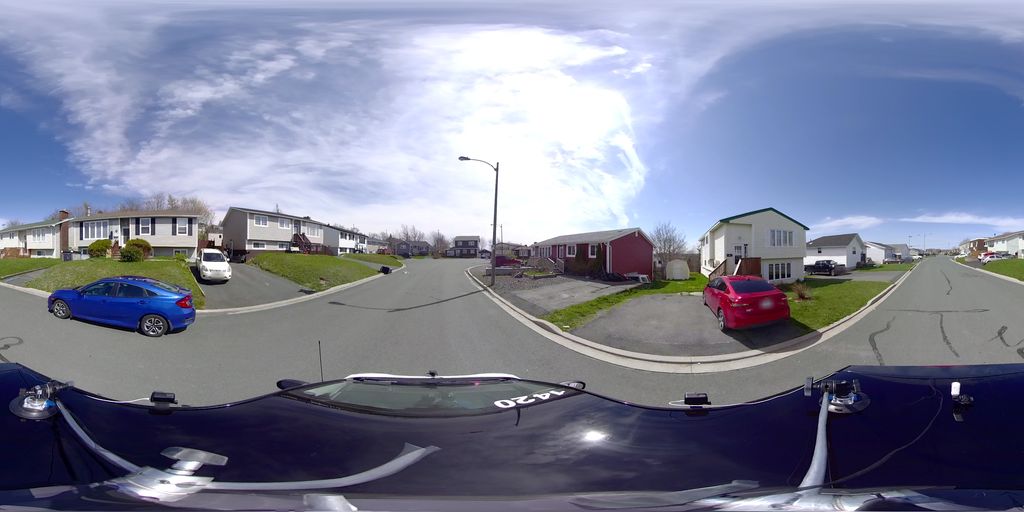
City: st_johns